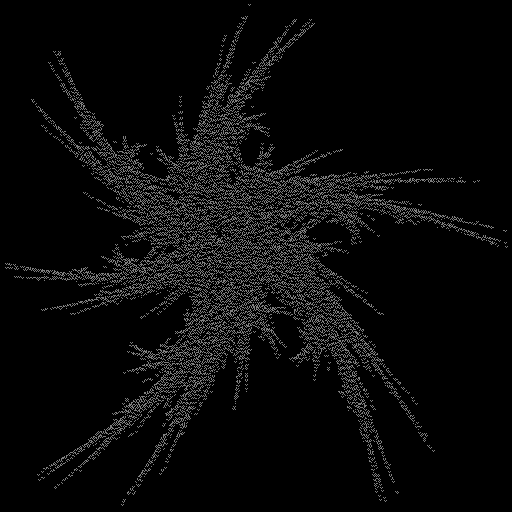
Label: gaku